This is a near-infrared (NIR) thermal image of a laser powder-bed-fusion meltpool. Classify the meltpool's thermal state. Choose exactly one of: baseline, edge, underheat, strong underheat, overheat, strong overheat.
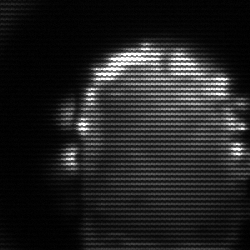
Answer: baseline